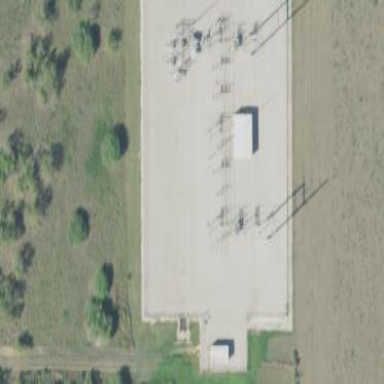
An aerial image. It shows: Distribution substation surrounded by fence.